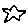
Label: star